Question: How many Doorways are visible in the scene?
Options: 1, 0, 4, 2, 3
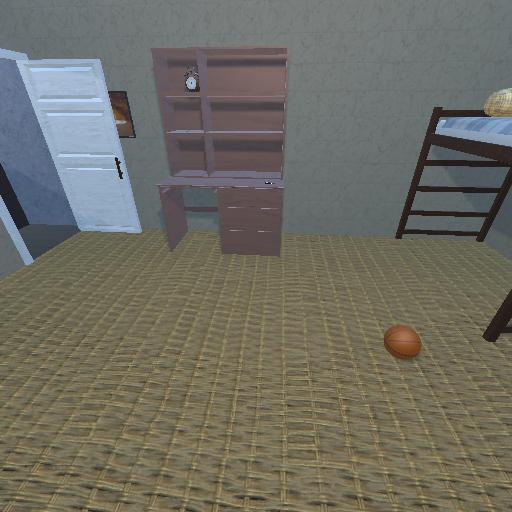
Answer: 1